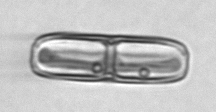
Label: Ephemera